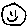
Label: smiley face